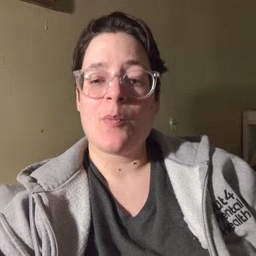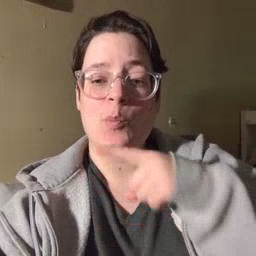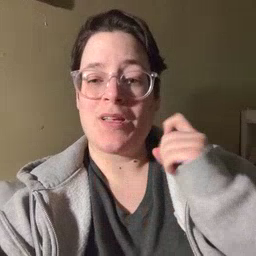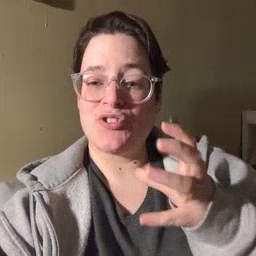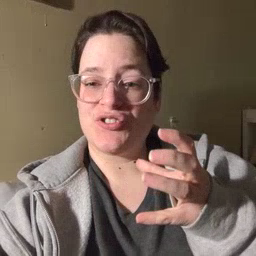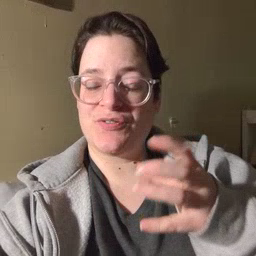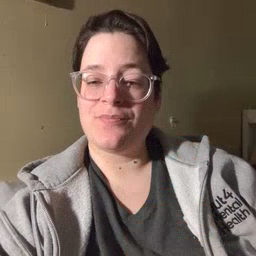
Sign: dryer